二年级 · 画法几何学
一画。

(1) 以 $\mathrm{A}$ 为顶点画一个直角, 并写出组成这个角各部分的名称.

（2）画一个自己喜欢的角.
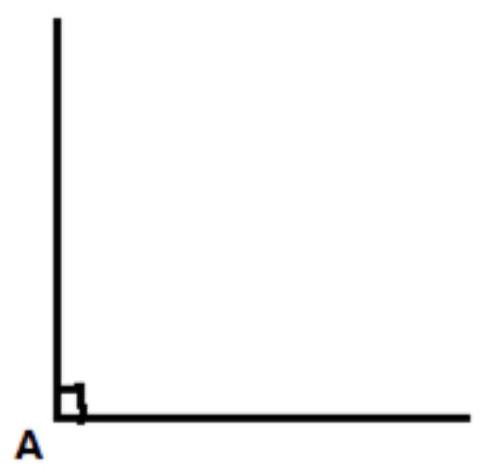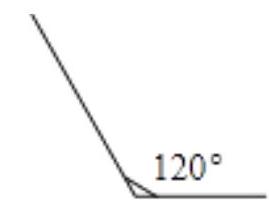
答案: 1) 解:

(2) 解: